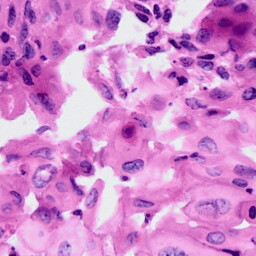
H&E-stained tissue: Cervix